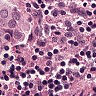
Metastatic tissue present: yes